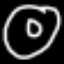
Label: donut